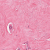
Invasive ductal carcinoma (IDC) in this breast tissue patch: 0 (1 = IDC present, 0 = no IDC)